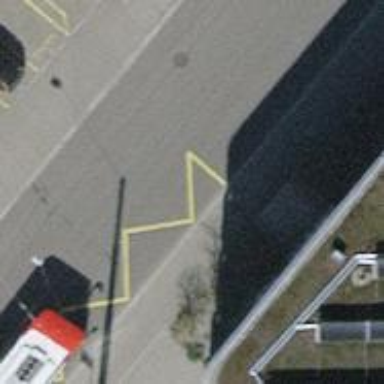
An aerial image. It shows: Bus stop with stop position for public transport.